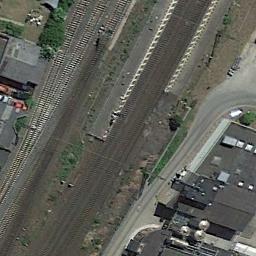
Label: railway